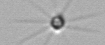
Label: Calciopappus